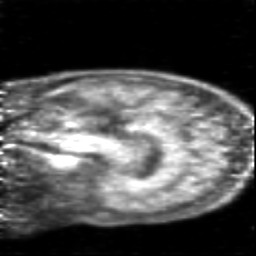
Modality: PET
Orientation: sagittal
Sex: male
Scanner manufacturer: siemens